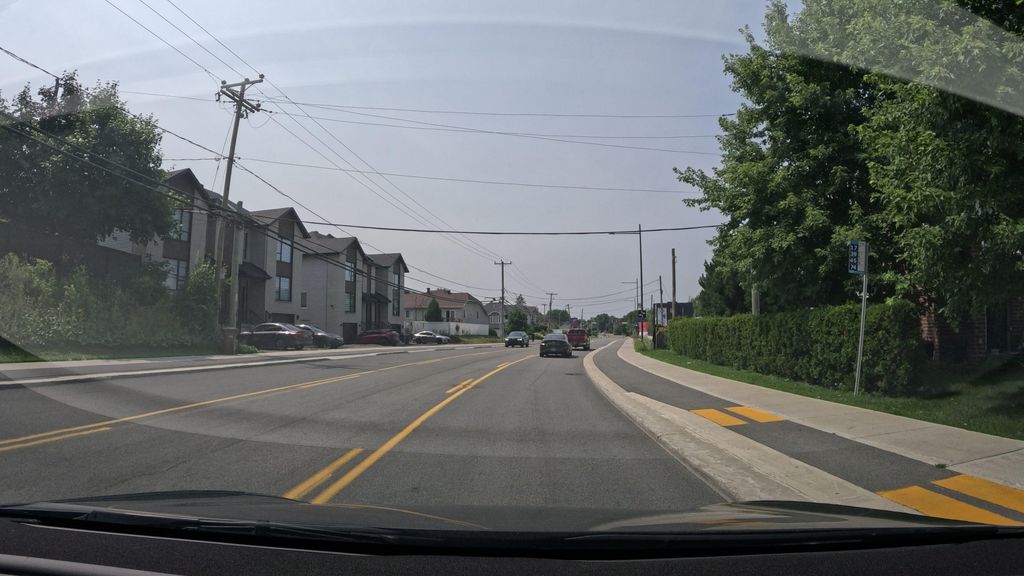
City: montreal